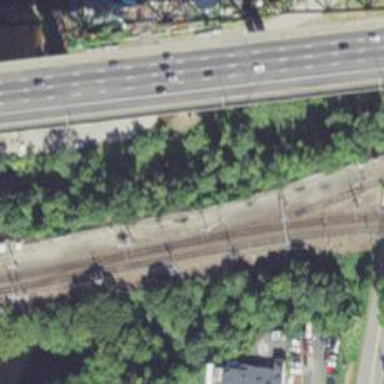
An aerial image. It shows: Railway track with contact line for electrification.